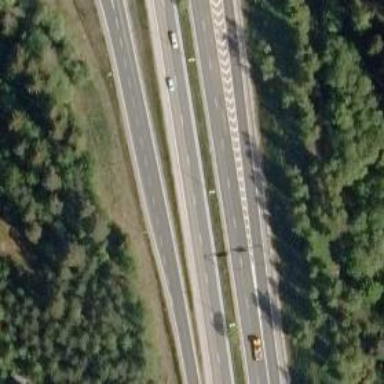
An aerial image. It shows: Asphalt motorway link.